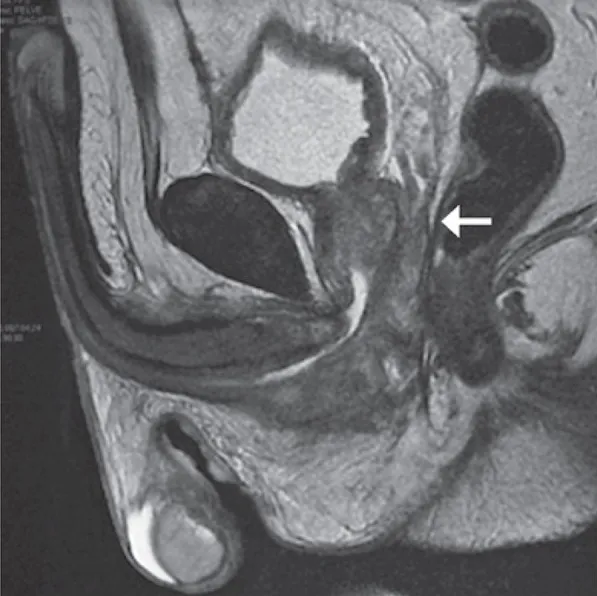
Nuclear magnetic ressonance of the pelvis showing the urethral tumor (arrow).
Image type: radiology (mri)